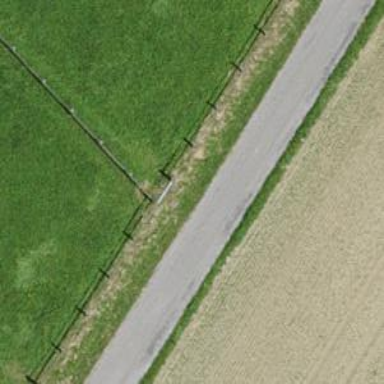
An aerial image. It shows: Fence is in the image.